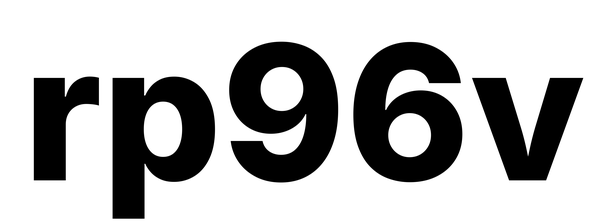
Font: Inter_ExtraBold